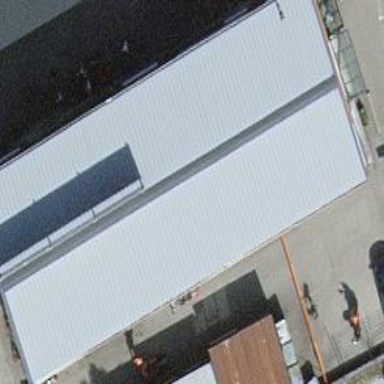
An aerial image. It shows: Building that is motorcycle shop.